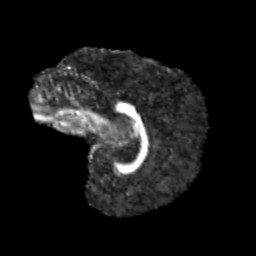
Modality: FA
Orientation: sagittal
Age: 12
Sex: female
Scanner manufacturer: siemens
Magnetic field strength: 3 T
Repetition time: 3.8 s
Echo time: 0.07 s